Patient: sex M, age 60
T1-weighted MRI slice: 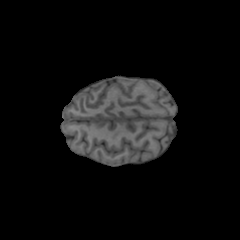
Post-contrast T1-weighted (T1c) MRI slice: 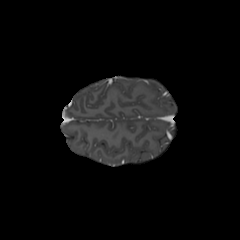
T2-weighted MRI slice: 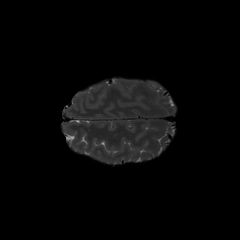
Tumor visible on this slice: yes
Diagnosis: Glioblastoma, IDH-wildtype
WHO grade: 4